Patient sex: M
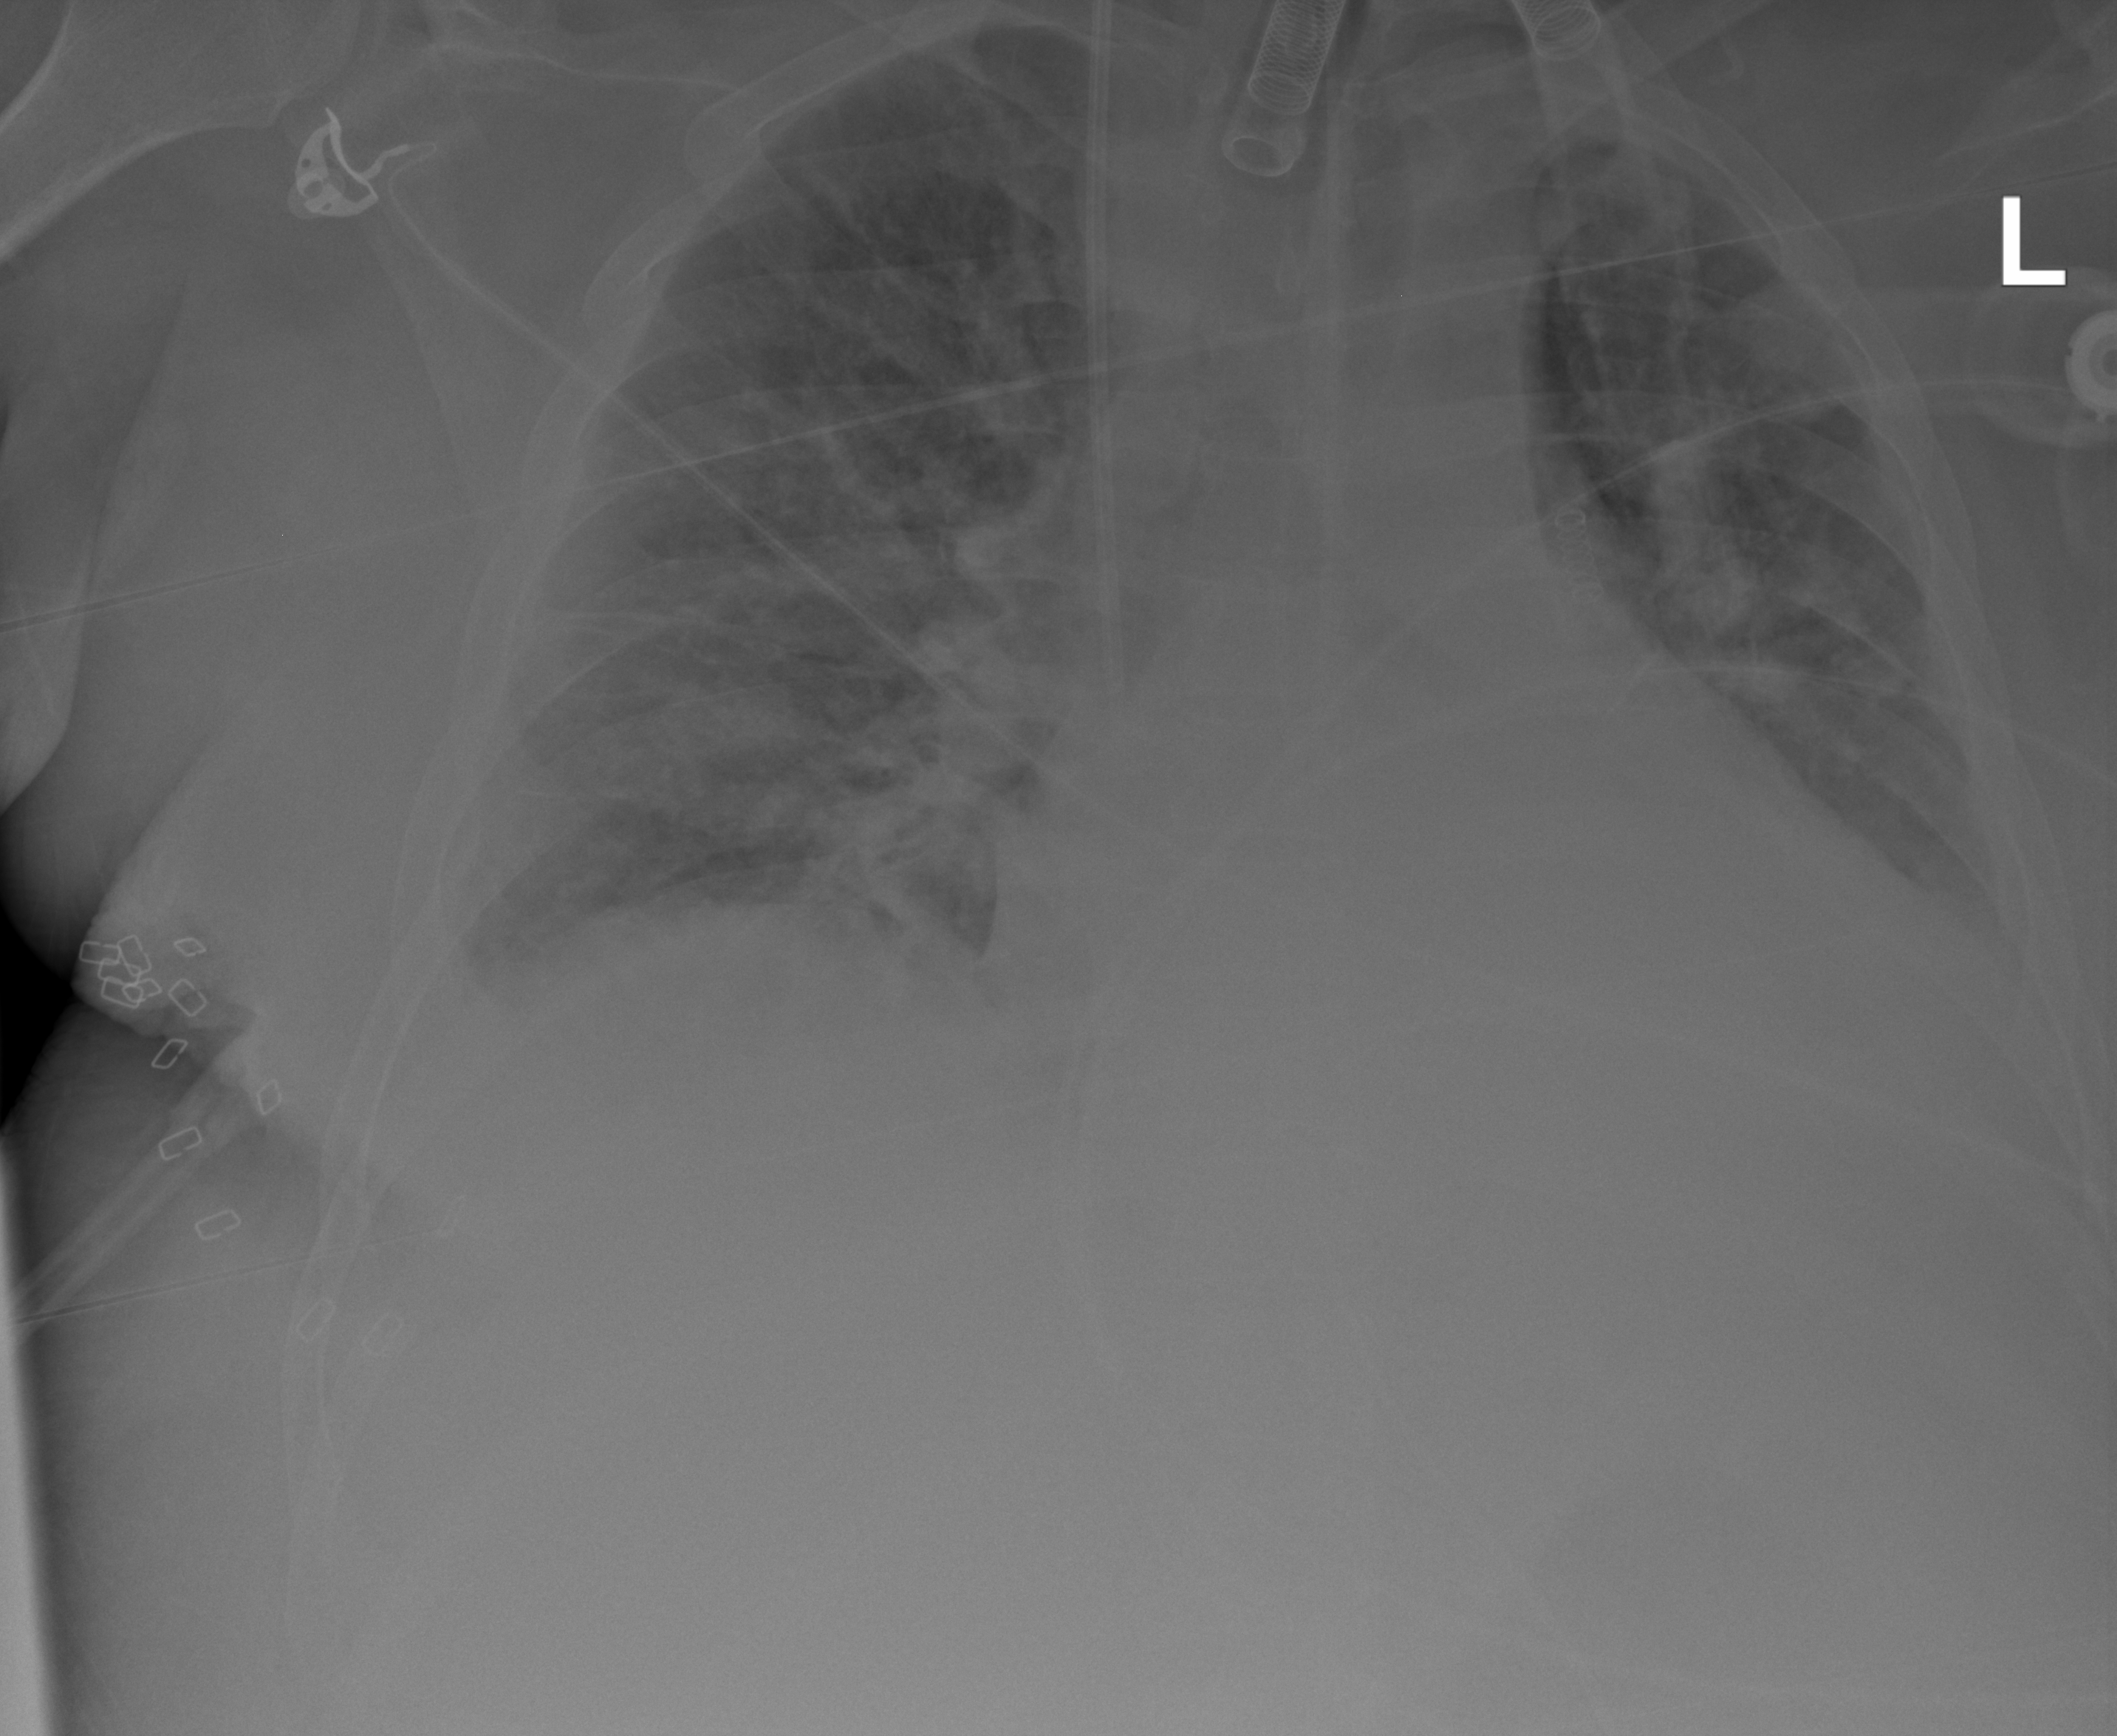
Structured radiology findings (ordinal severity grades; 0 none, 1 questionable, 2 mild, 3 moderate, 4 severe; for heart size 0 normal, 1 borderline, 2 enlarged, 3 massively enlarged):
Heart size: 1
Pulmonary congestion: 2
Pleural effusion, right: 2
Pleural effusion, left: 0
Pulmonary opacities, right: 1
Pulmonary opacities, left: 0
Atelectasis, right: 2
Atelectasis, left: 2